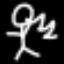
Label: angel